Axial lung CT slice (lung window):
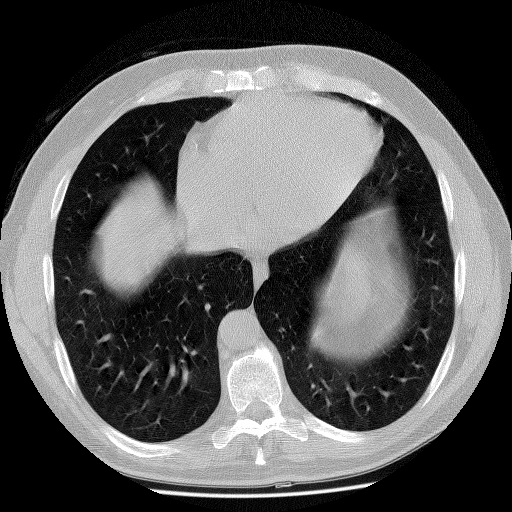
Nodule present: no